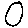
Label: circle